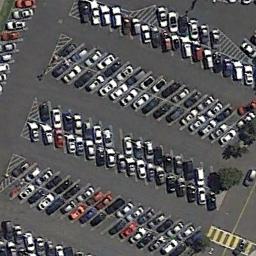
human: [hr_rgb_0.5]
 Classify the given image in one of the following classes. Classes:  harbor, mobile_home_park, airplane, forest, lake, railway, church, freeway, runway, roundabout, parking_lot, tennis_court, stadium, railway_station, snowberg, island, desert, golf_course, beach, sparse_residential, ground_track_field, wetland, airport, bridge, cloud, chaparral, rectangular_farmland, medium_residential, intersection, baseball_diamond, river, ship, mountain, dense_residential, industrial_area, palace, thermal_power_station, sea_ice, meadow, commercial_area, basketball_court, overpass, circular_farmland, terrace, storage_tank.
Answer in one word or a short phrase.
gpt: parking_lot